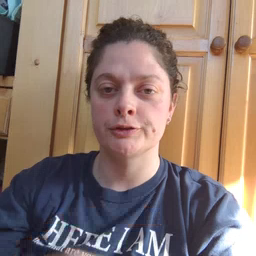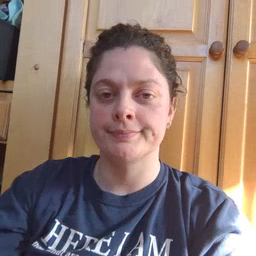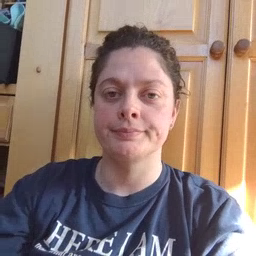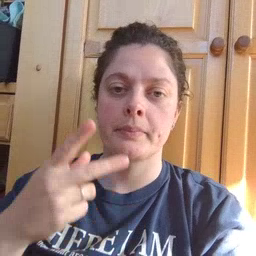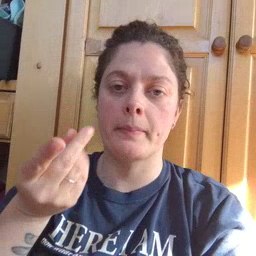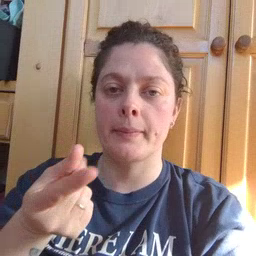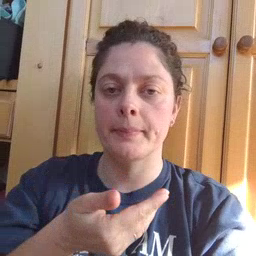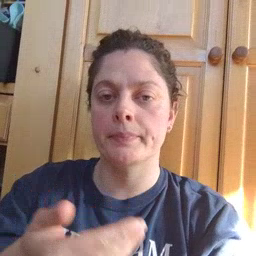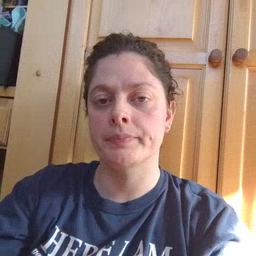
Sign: puppy